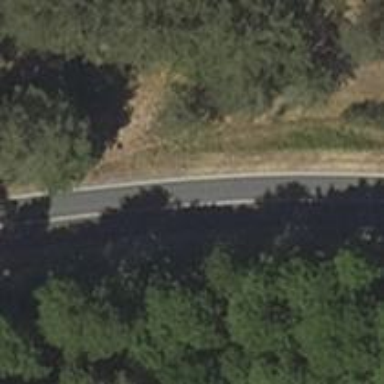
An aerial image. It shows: Secondary road with asphalt surface.